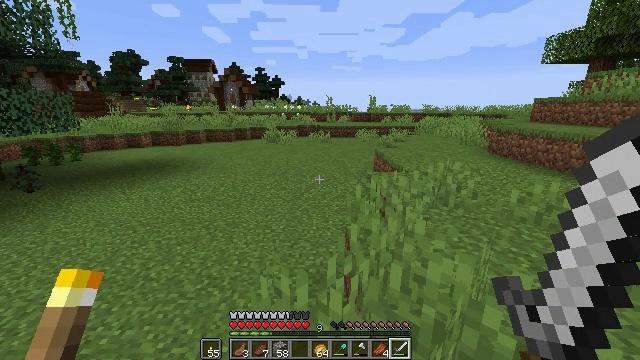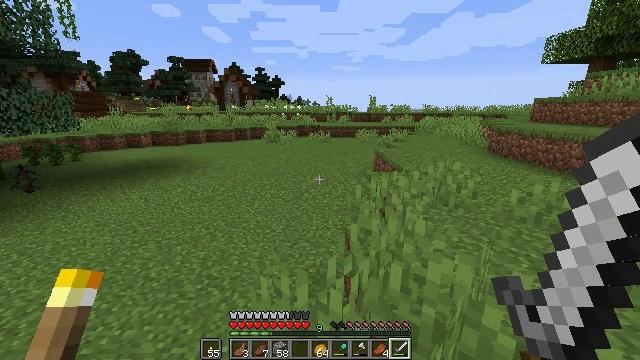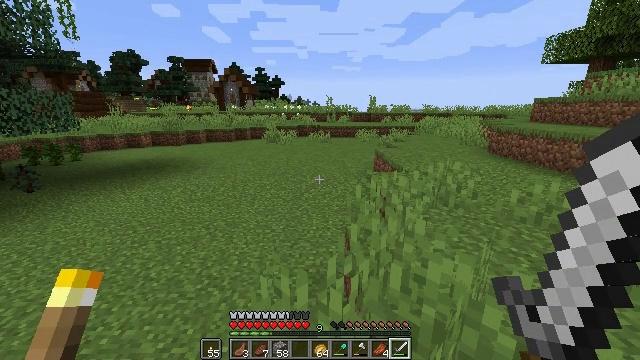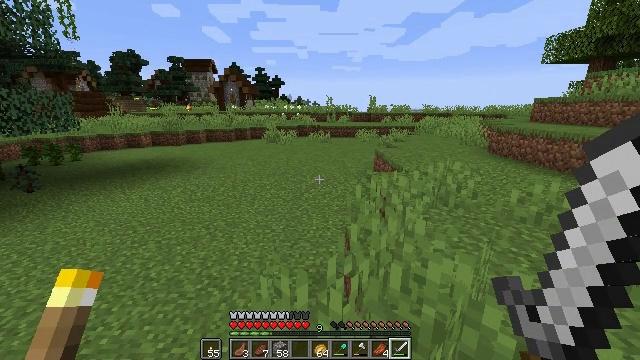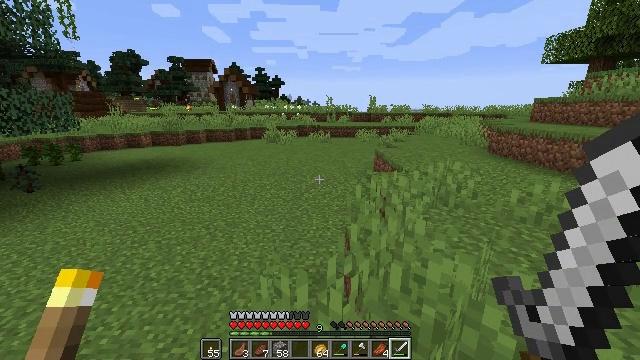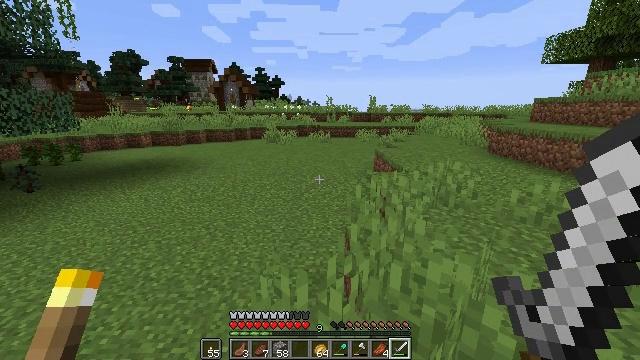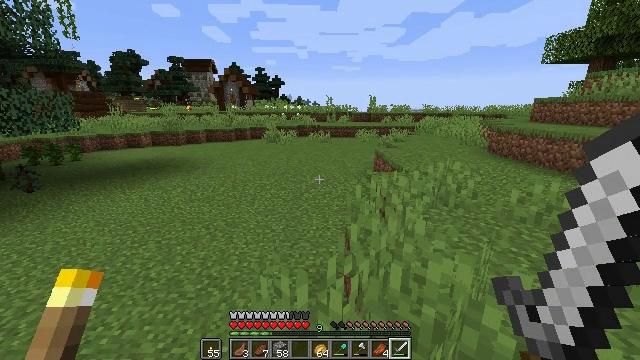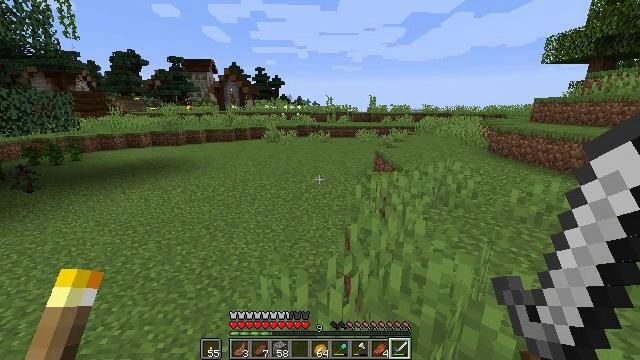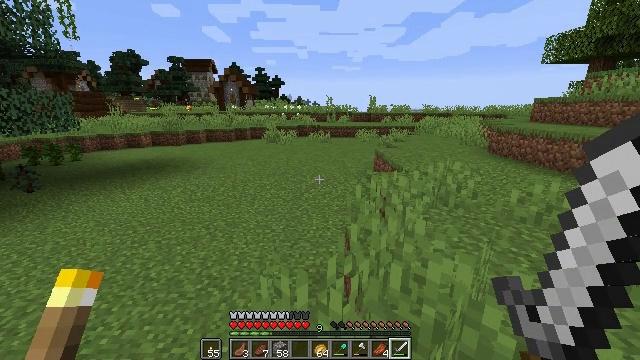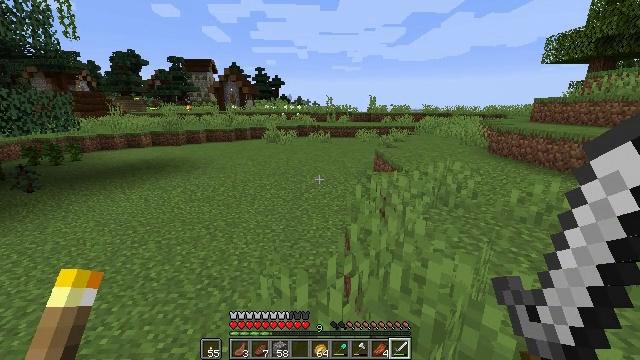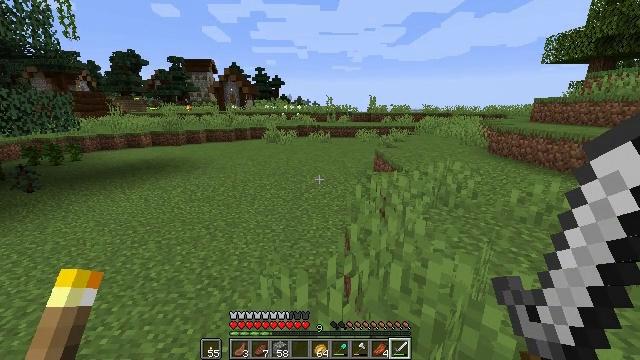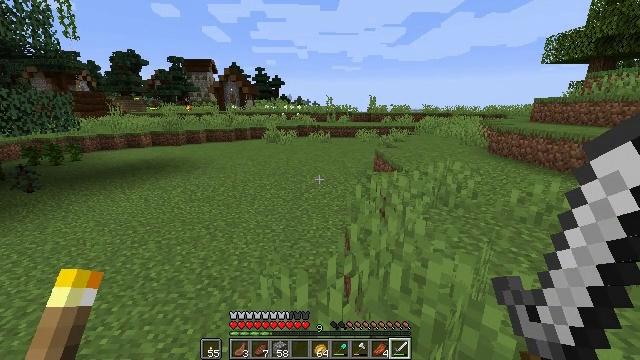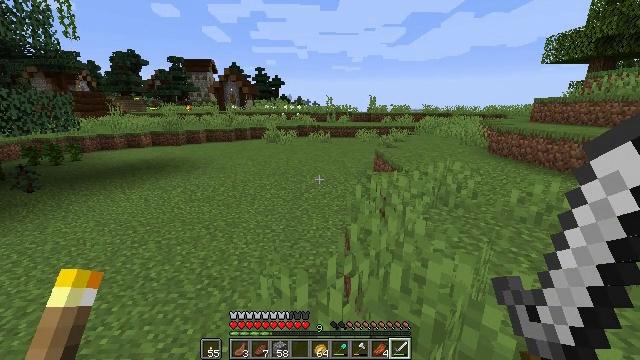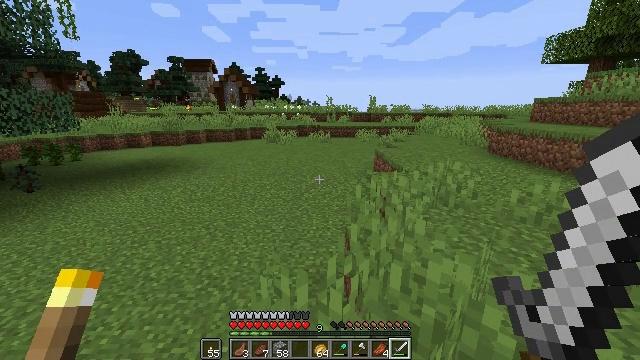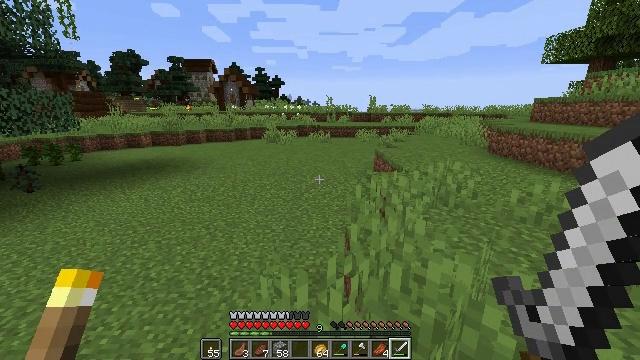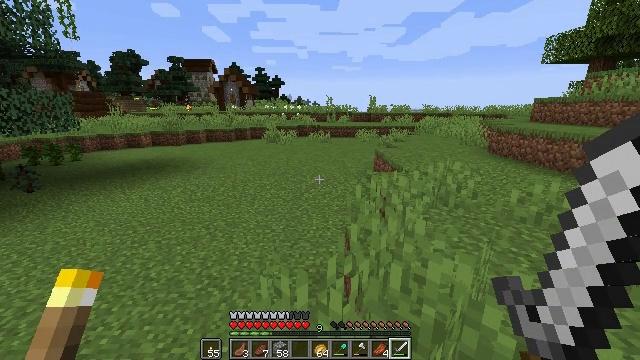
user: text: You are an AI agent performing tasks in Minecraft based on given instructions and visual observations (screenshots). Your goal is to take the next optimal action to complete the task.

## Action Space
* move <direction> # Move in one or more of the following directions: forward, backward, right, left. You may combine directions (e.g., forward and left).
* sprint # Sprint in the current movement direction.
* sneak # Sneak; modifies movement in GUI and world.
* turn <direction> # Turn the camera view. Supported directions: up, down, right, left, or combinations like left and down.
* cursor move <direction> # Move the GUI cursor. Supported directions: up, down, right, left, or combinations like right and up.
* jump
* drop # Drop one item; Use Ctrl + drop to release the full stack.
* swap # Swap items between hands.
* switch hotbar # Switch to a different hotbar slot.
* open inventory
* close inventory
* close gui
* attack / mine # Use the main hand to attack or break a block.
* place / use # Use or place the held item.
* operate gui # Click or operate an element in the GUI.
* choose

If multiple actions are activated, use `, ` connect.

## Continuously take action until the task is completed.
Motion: motion action
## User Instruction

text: Smelt a baked potato.
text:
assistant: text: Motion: no_op
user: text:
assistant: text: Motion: no_op
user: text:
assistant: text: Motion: no_op
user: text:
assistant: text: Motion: no_op
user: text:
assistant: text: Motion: no_op
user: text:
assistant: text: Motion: no_op
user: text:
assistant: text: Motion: no_op
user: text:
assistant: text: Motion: no_op
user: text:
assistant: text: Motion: no_op
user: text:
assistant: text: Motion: no_op
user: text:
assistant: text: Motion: no_op
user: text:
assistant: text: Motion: no_op
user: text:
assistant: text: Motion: no_op
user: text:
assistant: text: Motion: no_op
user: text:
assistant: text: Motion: no_op
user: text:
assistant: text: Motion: no_op
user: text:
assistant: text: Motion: no_op
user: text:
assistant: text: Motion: no_op
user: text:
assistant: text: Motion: no_op
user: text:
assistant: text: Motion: no_op
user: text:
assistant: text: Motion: no_op
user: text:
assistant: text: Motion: no_op
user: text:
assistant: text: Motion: no_op
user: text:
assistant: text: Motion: no_op
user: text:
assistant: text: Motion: no_op
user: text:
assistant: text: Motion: no_op
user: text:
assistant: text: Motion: no_op
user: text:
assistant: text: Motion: no_op
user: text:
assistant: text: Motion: no_op
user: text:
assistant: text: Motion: no_op